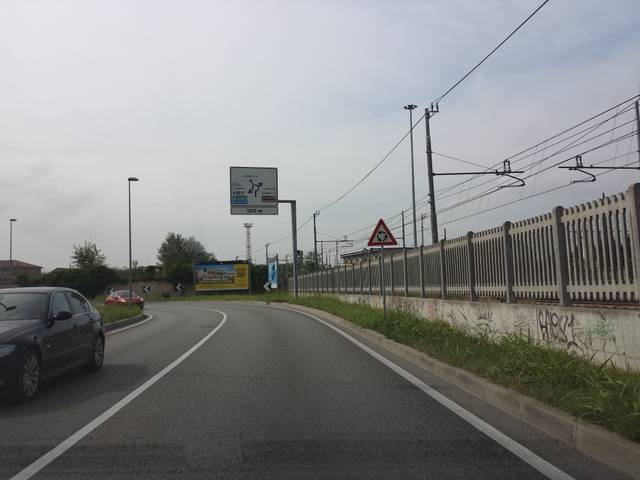
Region: Italy
Coordinates: 45.42, 11.869